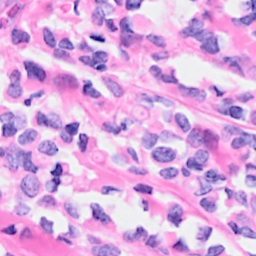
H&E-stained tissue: Breast